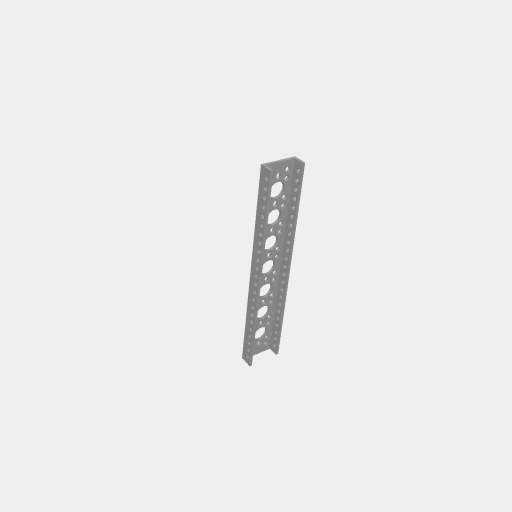
Part: MiniLowSideUChannel7H